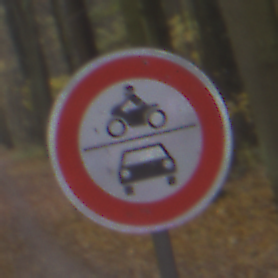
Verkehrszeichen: VerbotKraftfahrzeuge
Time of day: MorningAfternoon
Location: Outdoor (Nature)
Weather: Overcast
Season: Autumn
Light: Natural